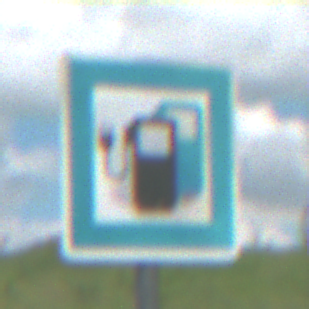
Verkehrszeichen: LadestationFuerElektrofahrzeuge
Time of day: Midday
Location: Outdoor (Nature)
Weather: PartlyCloudy
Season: NotSpecified
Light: Natural